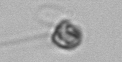
Label: flagellate